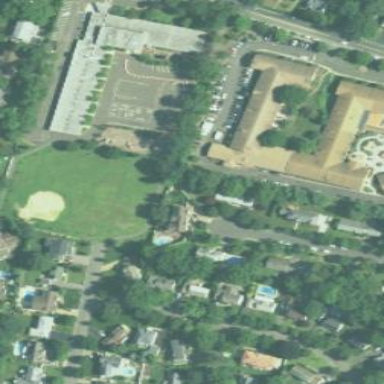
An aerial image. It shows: Recreation ground.